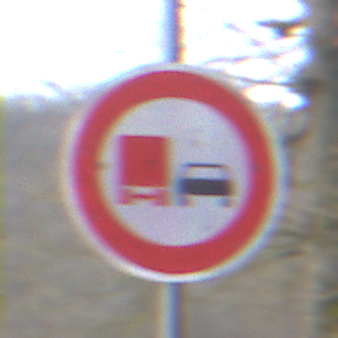
Verkehrszeichen: UeberholverbotKraftfahrzeuge
Umgebung: Outdoor, Nature
Tageszeit: MorningAfternoon
Wetter: PartlyCloudy
Licht: Natural
Jahreszeit: NotSpecified
Kontrast: LowContrast